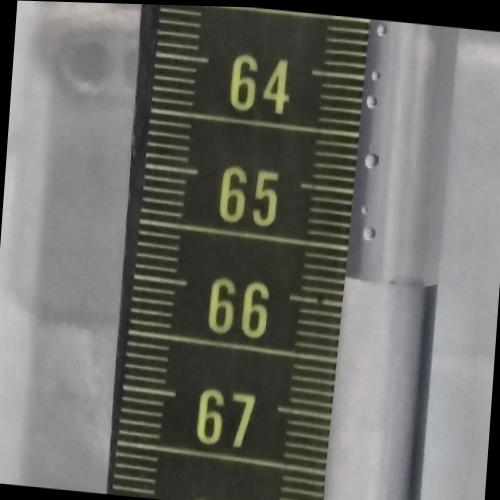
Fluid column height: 65.8 cm